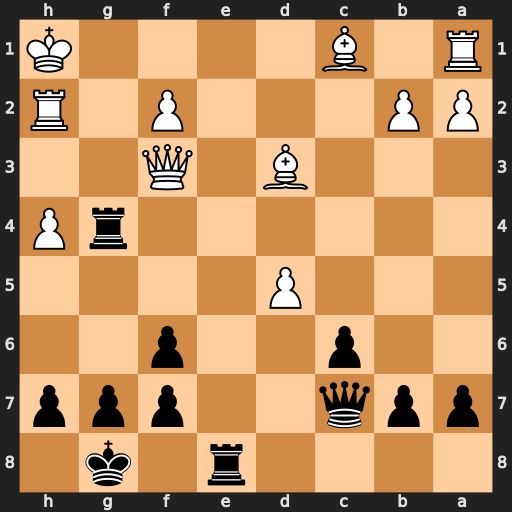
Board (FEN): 4r1k1/ppq2ppp/2p2p2/3P4/6rP/3B1Q2/PP3P1R/R1B4K
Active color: b
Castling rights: -
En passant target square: -
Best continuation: Re1+ Bf1 Rxf1#